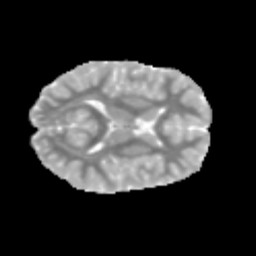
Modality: MD
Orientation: axial
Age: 10
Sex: male
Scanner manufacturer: siemens
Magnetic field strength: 3 T
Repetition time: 3.8 s
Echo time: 0.07 s